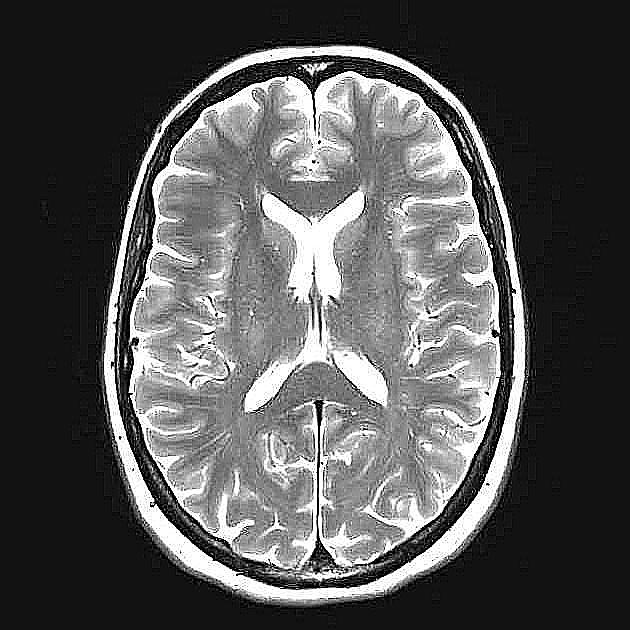
Label: notumor